Question: I would like to see the results total the received column and only return the item id once with the total received. Can someone explain why this is not working and help me get to where I need to be?
EDIT - Id like the results to be
'''
Item A - 65
Item B - 52
Item C - 150
instead of what I am getting currently:
Item A - 15
Item A - 20
Item A - 30
Item B - 10
Item B - 15
etc
'''
THANKS!
'''
select S.supplier_id,
s.supplier_name,
ph.po_no,
ph.order_date,
ph.location_id,
im.item_id,
im.item_desc,
invs.supplier_part_no,
sum( pl.qty_received) as received,
pl.unit_price
from po_line pl
inner join po_hdr ph on ph.po_no = pl.po_no
inner join supplier s on s.supplier_id = ph.supplier_id
inner join inv_mast im on im.inv_mast_uid = pl.inv_mast_uid
left join inventory_supplier invs on invs.supplier_id = s.supplier_id
and invs.inv_mast_uid = im.inv_mast_uid
where ph.order_date between '2014-01-01' and '2014-12-31'
and ph.supplier_id = '101315'
and ph.delete_flag != 'Y'
and ph.complete = 'y'
and pl.delete_flag != 'y'
and pl.cancel_flag != 'y'
and ph.cancel_flag != 'y'
Group by
pl.qty_received,
im.item_id,
S.supplier_id,
s.supplier_name,
ph.po_no,
ph.location_id,
im.item_desc,
invs.supplier_part_no,
pl.unit_price,
ph.order_date
order by item_id
'''

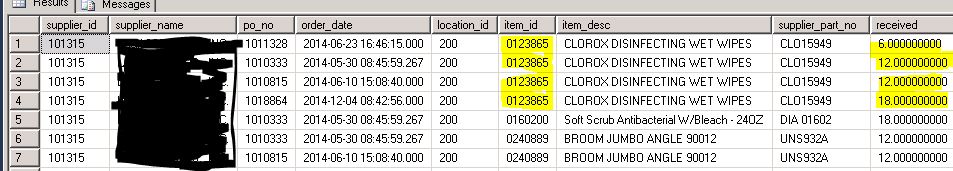
Answer: The problem is that the aggregate is grouping on other, changing values that cause separation in your data.
'''
select S.supplier_id, -- values are the same, but is this necessary in your result set; if this value changes, you would have the separation in your data
s.supplier_name, -- cannot see in your picture, but these are likely all the same
ph.po_no, -- values are different, is this necessary in your result set?
ph.order_date, -- values are different, again, is this necessary in your result set?
ph.location_id, -- values are the same, but is this necessary in your result set; if this value changes, you would have the separation in your data
im.item_id, -- the primary grouping factor
im.item_desc, -- the description of the primary grouping factor (should not change per record)
invs.supplier_part_no, -- values are the same, but is this necessary in your result set; if this value changes, you would have the separation in your data
sum( pl.qty_received) as received, -- the aggregate you are performing
pl.unit_price -- we cannot see this in your picture, but this could also be a changing value that could cause separation in your data, is it necessary in your result set?
from po_line pl
inner join po_hdr ph on ph.po_no = pl.po_no
inner join supplier s on s.supplier_id = ph.supplier_id
inner join inv_mast im on im.inv_mast_uid = pl.inv_mast_uid
left join inventory_supplier invs on invs.supplier_id = s.supplier_id
and invs.inv_mast_uid = im.inv_mast_uid
where ph.order_date between '2014-01-01' and '2014-12-31'
and ph.supplier_id = '101315'
and ph.delete_flag != 'Y'
and ph.complete = 'y'
and pl.delete_flag != 'y'
and pl.cancel_flag != 'y'
and ph.cancel_flag != 'y'
Group by -- the Group by clause should change with a change in the columns selected
pl.qty_received, -- the aggregate should also, likely, not be part of the group by clause
im.item_id,
S.supplier_id,
s.supplier_name,
ph.po_no,
ph.location_id,
im.item_desc,
invs.supplier_part_no,
pl.unit_price,
ph.order_date
order by item_id
-- an example of how this might look
select S.supplier_id,
MAX(s.supplier_name),
im.item_id,
MAX(im.item_desc),
sum( pl.qty_received) as received,
from po_line pl
inner join po_hdr ph on ph.po_no = pl.po_no
inner join supplier s on s.supplier_id = ph.supplier_id
inner join inv_mast im on im.inv_mast_uid = pl.inv_mast_uid
left join inventory_supplier invs on invs.supplier_id = s.supplier_id
and invs.inv_mast_uid = im.inv_mast_uid
where ph.order_date between '2014-01-01' and '2014-12-31'
and ph.supplier_id = '101315'
and ph.delete_flag != 'Y'
and ph.complete = 'y'
and pl.delete_flag != 'y'
and pl.cancel_flag != 'y'
and ph.cancel_flag != 'y'
Group by
S.supplier_id,
im.item_id
order by item_id
'''